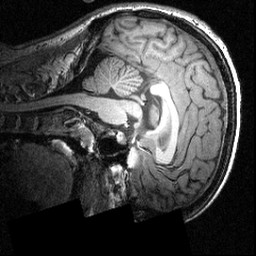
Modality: T1w
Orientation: sagittal
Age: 21
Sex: male
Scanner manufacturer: siemens
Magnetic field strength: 3.951 T
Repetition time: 1.5 s
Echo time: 0.00335 s